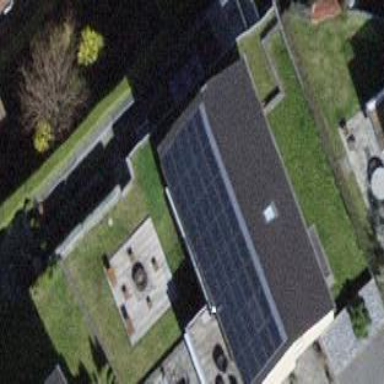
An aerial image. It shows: Solar power generator.